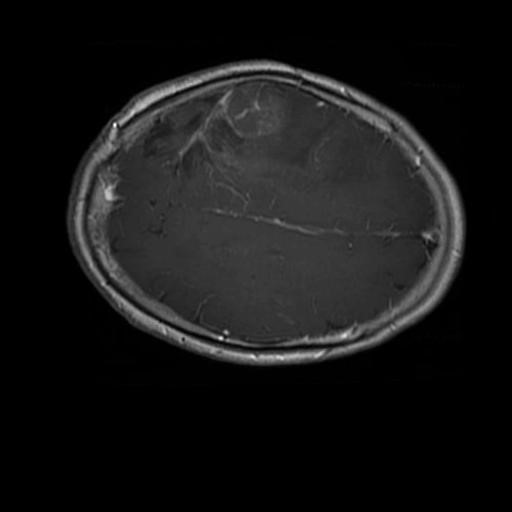
Label: brain_glioma